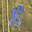
Label: 8